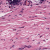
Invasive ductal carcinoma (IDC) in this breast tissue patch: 0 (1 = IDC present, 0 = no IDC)